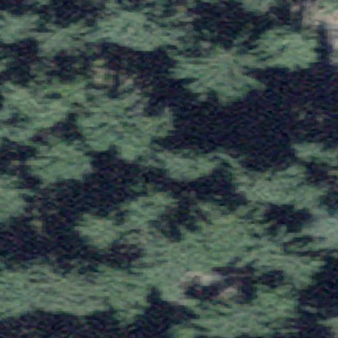
Label: other